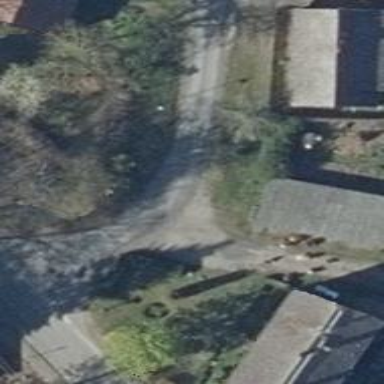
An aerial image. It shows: Residential road.